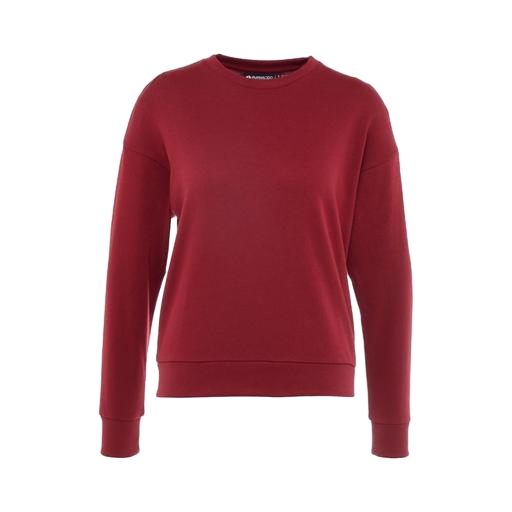
red sweat shirt, crewneck shirt, red and has long sleeves, white background